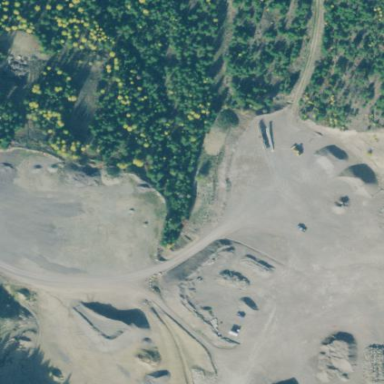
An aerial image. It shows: Quarry area.